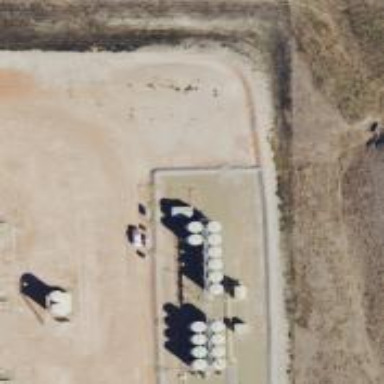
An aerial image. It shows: Storage tank that is man-made.